Question: When I try to run my Unity project with WebGL building on localserver IIS or Tomcat, it gets stuck like this:
(the loading page is open successfully, but progress bar does not move)

I have already added the config file for IIS, and there is no error when the browser (both Firefox and Chrome) open the index. It seems that the loading pages opened in browser are the same with and without localhost web server.
In some situations the loading can succeed:
1.directly choose "Build and Run" in Unity Engine, and the web page can successfully run the game.
2.once the building process failed with an error(a file cannot be deleted). I tried the semi-finished building project in the Temp folder of project root, and it successfully worked. But later I copied that folder to another place, it stuck on loading page again.
the Unity version is 2020.
How can I solve the problem?
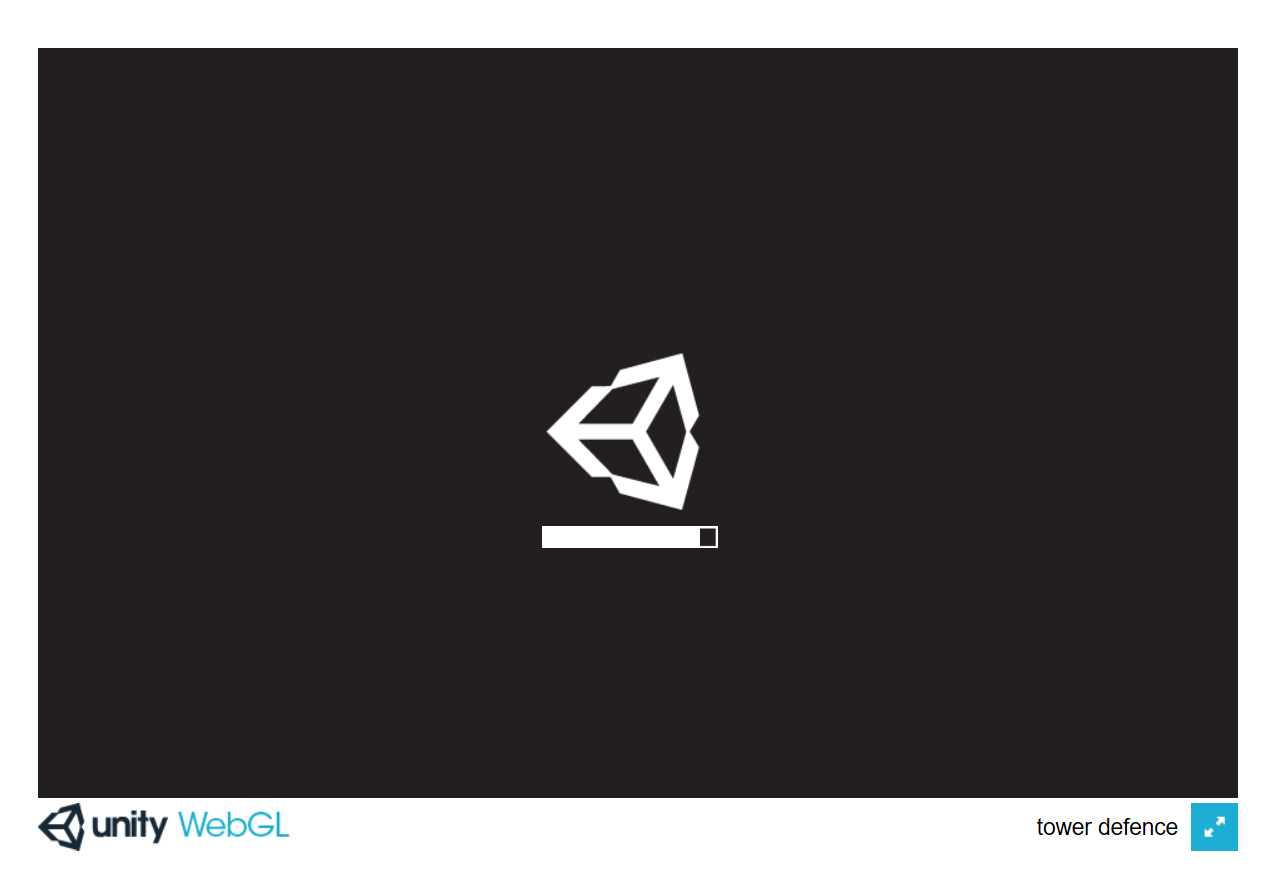
Answer: I've found a solution myself.
I chose "Development Build" while building the project, and it runs successfully now.
I tried this because when I used chrome console to run and check the js code, two errors jumped out, and I found the url .js file was messy code. So I guess maybe the code was wrongly compressed in release mode.